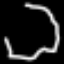
Label: octagon